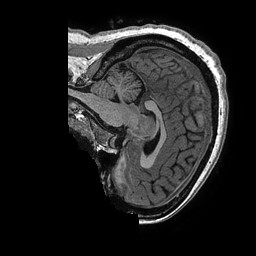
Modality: T1w
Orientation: sagittal
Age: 35
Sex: female
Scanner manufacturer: ge
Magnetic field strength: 3 T
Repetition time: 0.006952 s
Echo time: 0.00292 s